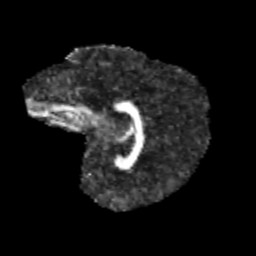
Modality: FA
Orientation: sagittal
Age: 11
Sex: male
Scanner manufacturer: siemens
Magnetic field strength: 3 T
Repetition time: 3.8 s
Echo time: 0.07 s